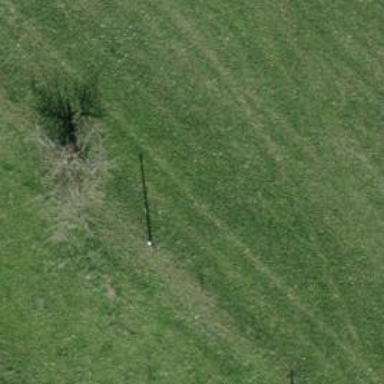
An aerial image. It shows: Minor power line.